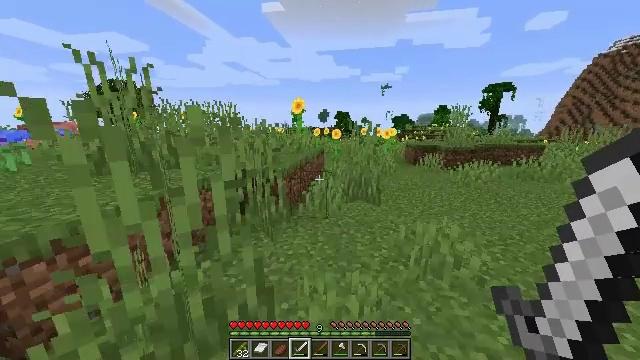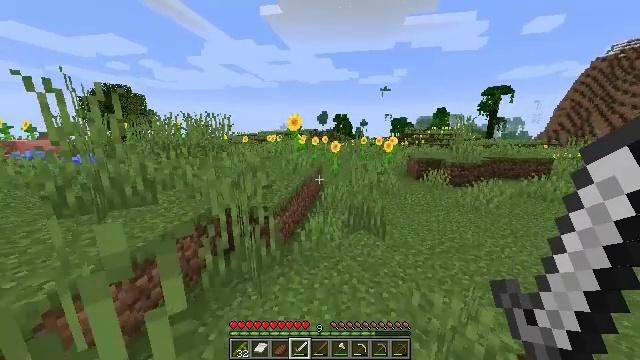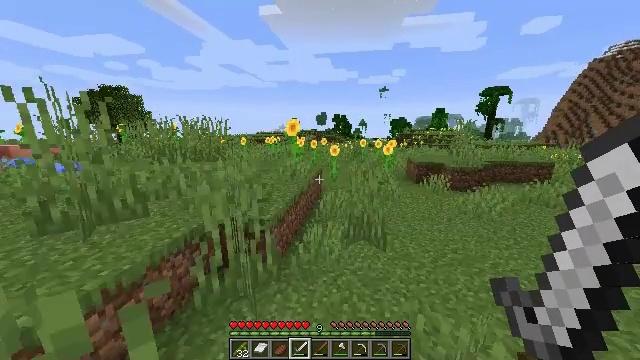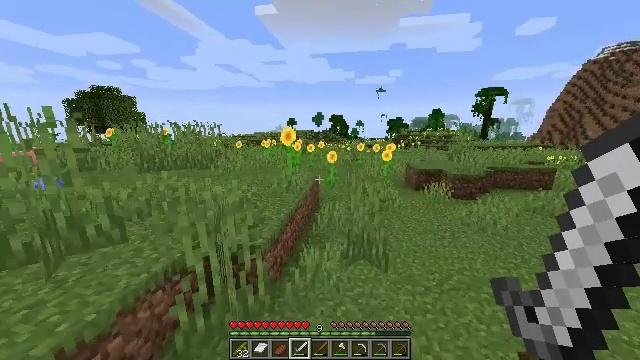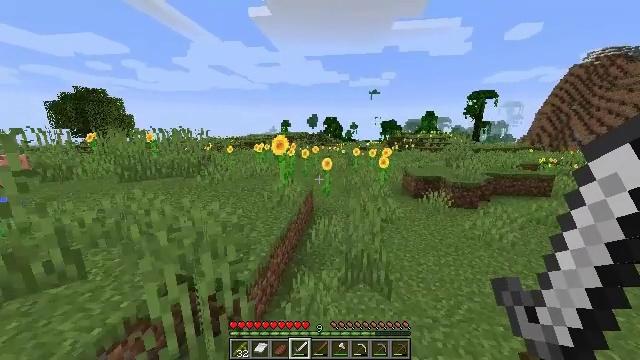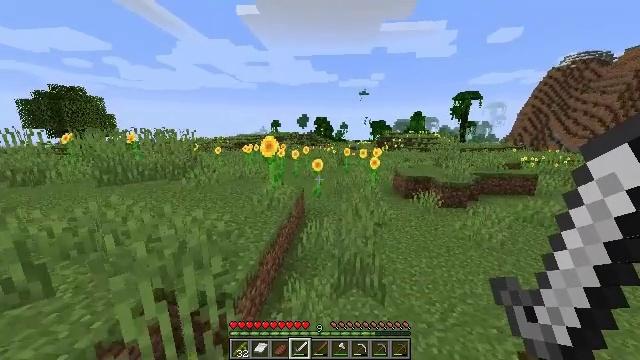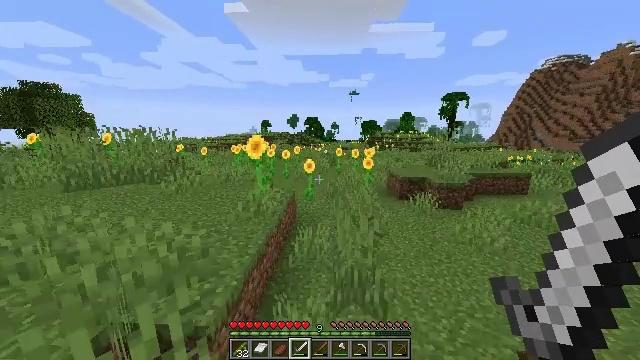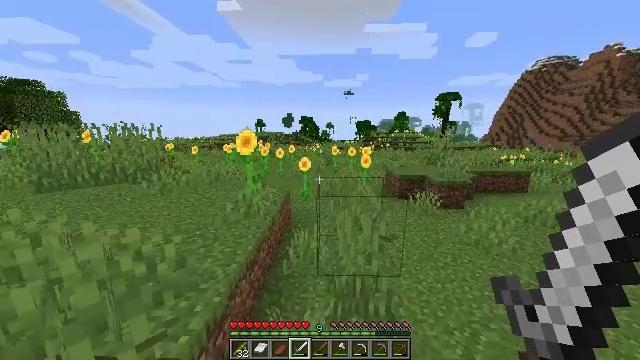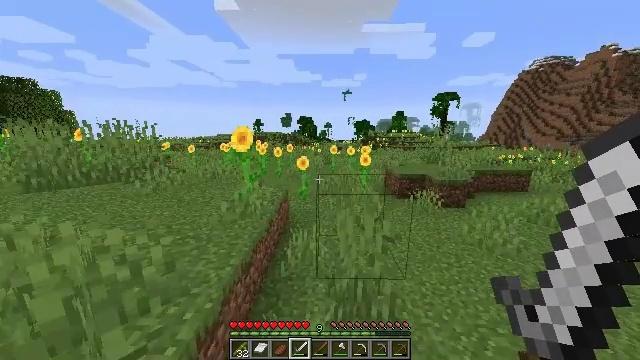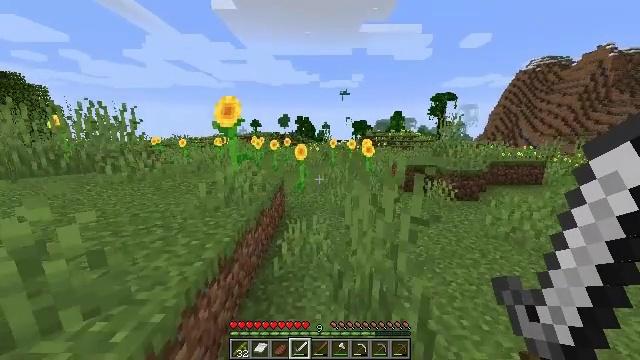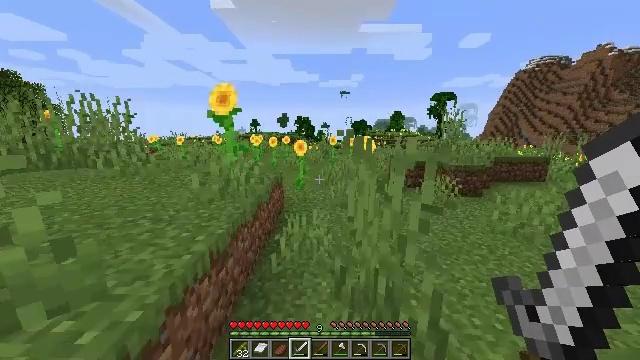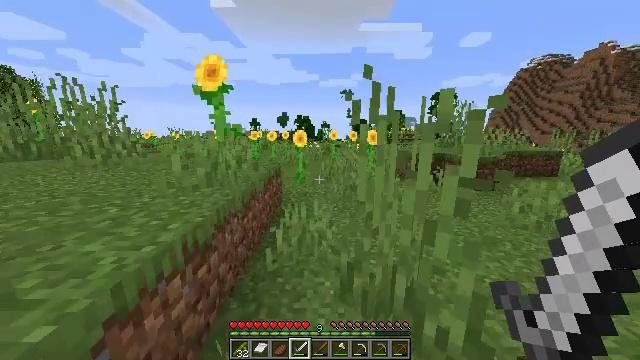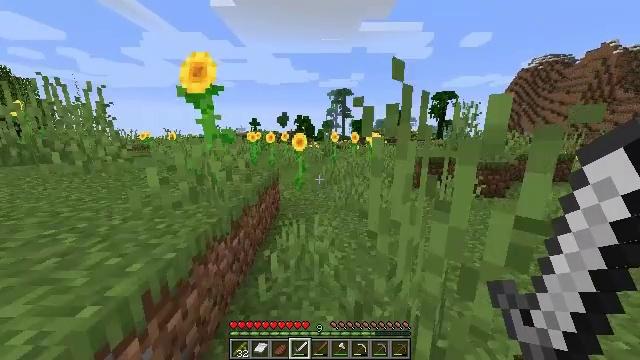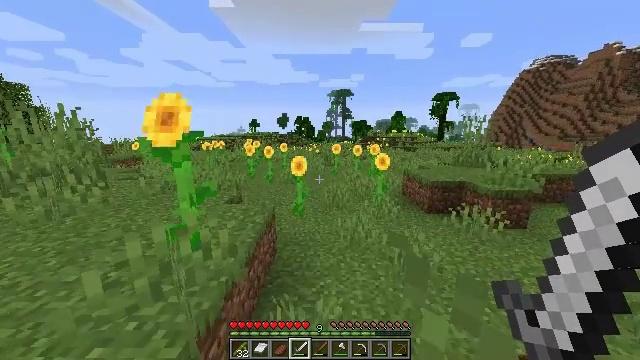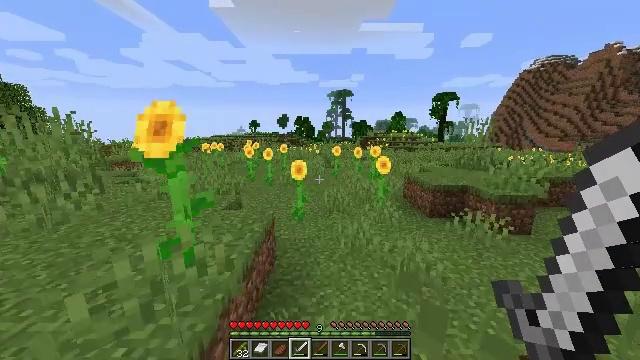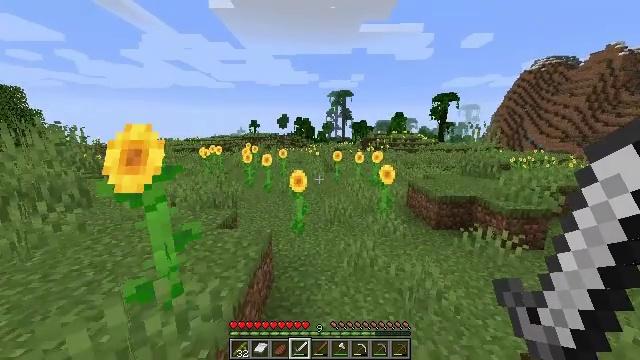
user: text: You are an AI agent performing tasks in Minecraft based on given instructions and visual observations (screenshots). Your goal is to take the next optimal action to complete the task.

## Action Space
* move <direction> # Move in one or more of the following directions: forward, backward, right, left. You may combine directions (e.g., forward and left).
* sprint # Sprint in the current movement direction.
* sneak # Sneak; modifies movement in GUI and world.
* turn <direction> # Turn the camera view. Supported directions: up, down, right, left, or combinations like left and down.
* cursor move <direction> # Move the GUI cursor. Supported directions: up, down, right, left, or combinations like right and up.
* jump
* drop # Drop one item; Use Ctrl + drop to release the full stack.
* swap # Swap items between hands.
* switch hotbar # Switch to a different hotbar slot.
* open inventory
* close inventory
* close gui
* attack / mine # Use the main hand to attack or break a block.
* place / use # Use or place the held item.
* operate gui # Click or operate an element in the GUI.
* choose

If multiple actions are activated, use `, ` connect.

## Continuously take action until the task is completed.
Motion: motion action
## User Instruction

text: Clear the sweet berry bush to collect the sweet berries.
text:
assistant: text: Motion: move forward, sprint, jump
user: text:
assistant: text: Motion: move forward, sprint, jump
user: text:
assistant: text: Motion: move forward, jump
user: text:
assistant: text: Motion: move forward, turn right, jump
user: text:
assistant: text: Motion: move forward, turn right, jump
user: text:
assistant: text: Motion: move forward, turn right, jump
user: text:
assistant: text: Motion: move forward, turn right, jump
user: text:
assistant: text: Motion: move forward, jump
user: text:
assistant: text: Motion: move forward, jump
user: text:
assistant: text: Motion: move forward, sprint, jump
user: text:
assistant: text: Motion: move forward, sprint, jump
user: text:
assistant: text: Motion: move forward, sprint, jump
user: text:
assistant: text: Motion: move forward, sprint, jump
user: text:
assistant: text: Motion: move forward, jump
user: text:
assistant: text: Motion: move forward, jump
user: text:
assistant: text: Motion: move forward, jump
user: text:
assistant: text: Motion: move forward, jump
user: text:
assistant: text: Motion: move forward, jump
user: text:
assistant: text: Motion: move forward, jump
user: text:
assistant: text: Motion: move forward, jump
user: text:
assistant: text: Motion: move forward, jump
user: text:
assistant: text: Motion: move forward, sprint, jump
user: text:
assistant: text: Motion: move forward, sprint, jump
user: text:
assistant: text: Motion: move forward, sprint, jump
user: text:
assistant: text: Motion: move forward, sprint, jump
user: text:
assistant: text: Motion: move forward, jump
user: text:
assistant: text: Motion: move forward, jump
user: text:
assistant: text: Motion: move forward, jump
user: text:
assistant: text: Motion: move forward, jump
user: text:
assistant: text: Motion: move forward, jump